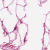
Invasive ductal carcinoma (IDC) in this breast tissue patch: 0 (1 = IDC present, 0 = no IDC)